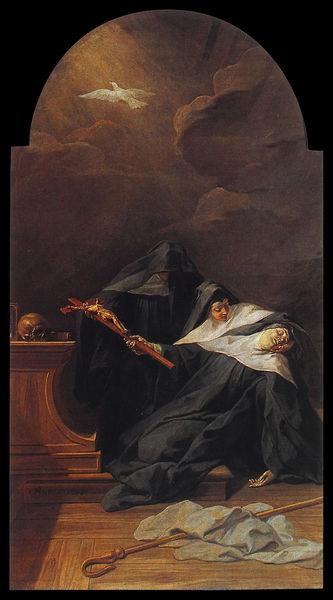
Titel: Der Tod  des Hl. Scholastikus
Künstler: Jean Restout
Institution: Tours, Musée des Beaux-Arts
Schlagwörter: dunkel, gemälde, himmel, schatten, vogel, weiß, wolken, frauen, braun, frau, holz, licht, raum, schwarz, tisch, zimmer, tuch, malerei, falten, kragen, schädel, taube, tod, tot, öl, sonne, boden, gewand, tücher, drei, rund, bewölkt, liegen, düster, bogen, parkett, stab, ölgemälde, faltenwurf, vanitas, krank, kreuz, nonne, strahl, beten, schwester, altar, halbkreis, totenkopf, jesus, sterben, kruzifix, heiliger, kutten, heilige, hirtenstab, totenschädel, ohnmacht, nonnen, bischofsstab, heiliger geist, heilige geist, kruzufix, totnkopf, klosterschwester, tt, taibe, klosterschwestern